Question: I have to draw multiple graphs .I have to consider one Y Values to red, blue graphs and Y2 Axis values for green graph.I am using core plat library ......I done something like below and getting graph like below image .But i need set different values for y and y2. I am not getting how to draw...please help me...
'''
CPTXYPlotSpace *plotSpace = (CPTXYPlotSpace *)self.graph.defaultPlotSpace;
plotSpace.xRange = [CPTPlotRange plotRangeWithLocation:CPTDecimalFromInt(self.xRangeMinVal) length:CPTDecimalFromInt(self.xRangeMaxVal)];
plotSpace.yRange = [CPTPlotRange plotRangeWithLocation:CPTDecimalFromInt(self.yRangeMinVal) length:CPTDecimalFromInt(self.yRangeMaxVal)];
//plotSpace.allowsUserInteraction = YES;
//plotSpace.delegate = self;
// Grid line styles
CPTMutableLineStyle *majorGridLineStyle = [CPTMutableLineStyle lineStyle];
majorGridLineStyle.lineWidth = 0.75;
majorGridLineStyle.dashPattern = [NSArray arrayWithObjects:[NSNumber numberWithFloat:2.0f], nil];
majorGridLineStyle.lineColor = [[CPTColor colorWithGenericGray:0.4] colorWithAlphaComponent:0.4];
CPTMutableLineStyle *minorGridLineStyle = [CPTMutableLineStyle lineStyle];
minorGridLineStyle.lineWidth = 0.25;
minorGridLineStyle.lineColor = [[CPTColor colorWithGenericGray:0.4] colorWithAlphaComponent:0.1];
CPTMutableTextStyle *textStyle = [CPTTextStyle textStyle];
textStyle.color = [CPTColor blackColor];
textStyle.fontSize = 16.0f;
textStyle.textAlignment = CPTTextAlignmentCenter;
CPTMutableLineStyle *axisLineStyle = [CPTMutableLineStyle lineStyle];
axisLineStyle.lineWidth = 3.0;
axisLineStyle.lineCap = kCGLineCapRound;
// Axes
// Label x axis with a fixed interval policy
CPTXYAxisSet *axisSet = (CPTXYAxisSet *)self.graph.axisSet;
CPTXYAxis *x = axisSet.xAxis;
x.majorIntervalLength = CPTDecimalFromString(@"2.0");
x.orthogonalCoordinateDecimal = CPTDecimalFromString(@"0.0");
x.minorTicksPerInterval = 1;
x.majorGridLineStyle = majorGridLineStyle;
x.minorGridLineStyle = minorGridLineStyle;
//x.preferredNumberOfMajorTicks=;
x.labelingPolicy = CPTAxisLabelingPolicyAutomatic;
//x.title = [NSString stringWithFormat:@"goat"];
//x.titleOffset = 10.0;
//x.titleLocation = CPTDecimalFromString(@"0.0");
x.title = self.xLineTitle;
x.axisLineStyle = axisLineStyle;
x.titleTextStyle = textStyle;
CPTMutableLineStyle *dottedStyle=[CPTMutableLineStyle lineStyle];
x.minorGridLineStyle=dottedStyle;
// Label y with an automatic label policy.
CPTXYAxis *y = axisSet.yAxis;
y.labelingPolicy = CPTAxisLabelingPolicyAutomatic;
// y.orthogonalCoordinateDecimal = CPTDecimalFromString(@"-10.0");
y.minorTicksPerInterval = 2;
y.preferredNumberOfMajorTicks = 8;
y.majorGridLineStyle = majorGridLineStyle;
y.minorGridLineStyle = minorGridLineStyle;
//y.labelOffset = 1.0;
y.title = self.yLineTitle;
y.titleTextStyle = textStyle;
y.axisLineStyle = axisLineStyle;
y.titleRotation = M_PI * 0.5;
y.minorGridLineStyle=dottedStyle;
CPTXYPlotSpace *plotSpace1 = (CPTXYPlotSpace *)self.graph.defaultPlotSpace;
// CPTXYPlotSpace *plotSpace1 = [[[CPTXYPlotSpace alloc] init] autorelease];
plotSpace.xRange = [CPTPlotRange plotRangeWithLocation:CPTDecimalFromInt(self.xRangeMinVal) length:CPTDecimalFromInt(self.xRangeMaxVal)];
plotSpace.yRange = [CPTPlotRange plotRangeWithLocation:CPTDecimalFromInt(0) length:CPTDecimalFromInt(60)];
CPTXYAxis *y2 = [[[CPTXYAxis alloc] init] autorelease];
y2.coordinate = CPTCoordinateY;
y2.plotSpace = plotSpace1;
y2.majorGridLineStyle = majorGridLineStyle;
y2.minorGridLineStyle = minorGridLineStyle;
y2.orthogonalCoordinateDecimal = CPTDecimalFromDouble(self.xRangeMaxVal);
y2.labelingPolicy = CPTAxisLabelingPolicyAutomatic;
//y2.separateLayers = NO;
y2.preferredNumberOfMajorTicks = 7;
y2.minorTicksPerInterval = 2;//
y2.tickDirection = CPTSignPositive;
y2.axisLineStyle = axisLineStyle;
//y2.majorTickLength = 6.0;
y2.majorTickLineStyle = axisLineStyle;
//y2.minorTickLength = 4.0;
y2.title = @"Y2 Axis";
//y2.titleTextStyle = axisTitleTextStyle;
y2.titleOffset = 40.0;
//graph.axisSet.axes = [NSArray arrayWithObjects:x, y, y2, nil];
self.graph.axisSet.axes = [NSArray arrayWithObjects:x, y,y2,nil];
'''
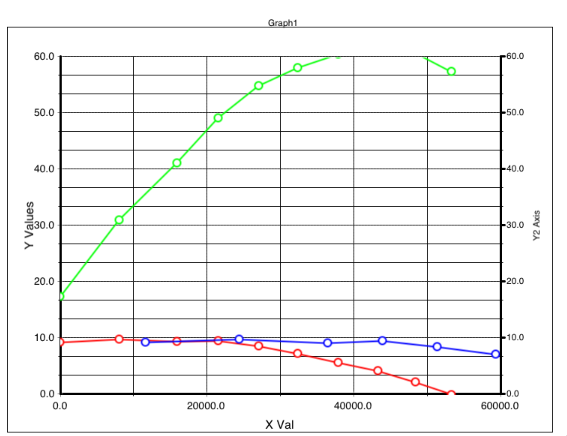
Answer: Sorry you can't add multiple x or y axis in one plot space.
so whatever you want to do is just make dynamic y or x-axis in your plot.
Just calculate that there is maximum value of y-axis is this and for x-axis this.
but you must have to use only one y-axis and x-axis for same plot space.